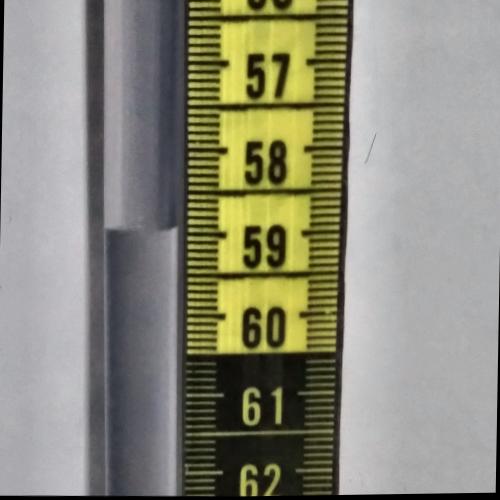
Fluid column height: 58.9 cm